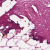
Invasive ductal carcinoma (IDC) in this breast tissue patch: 0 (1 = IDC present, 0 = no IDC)